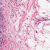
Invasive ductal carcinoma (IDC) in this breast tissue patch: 1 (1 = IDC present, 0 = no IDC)